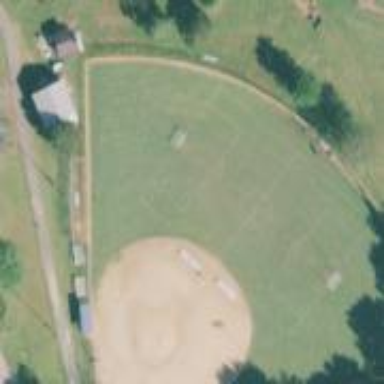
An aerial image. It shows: Baseball pitch for leisure land.